Breast ultrasound image
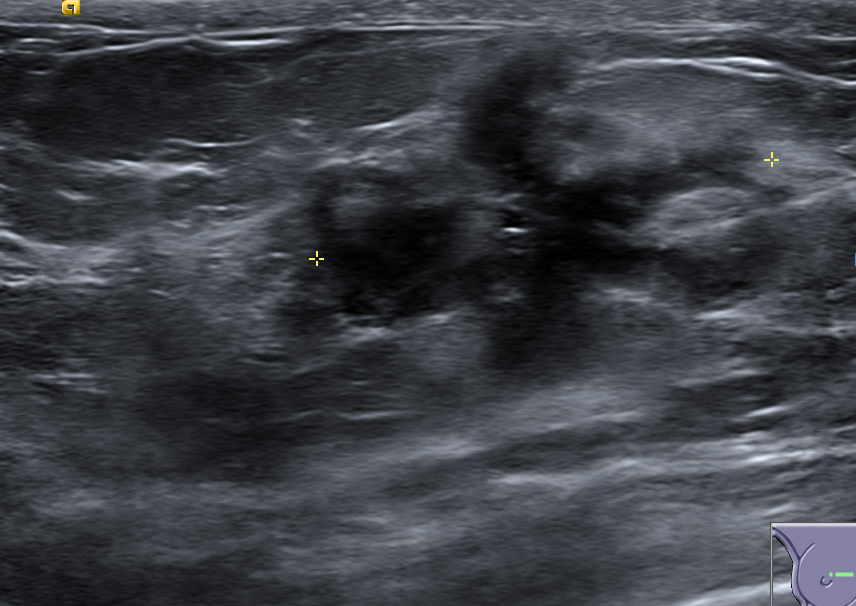
Diagnosis: benign